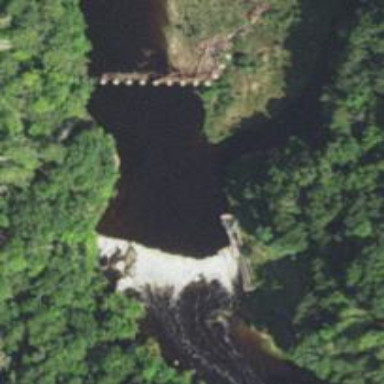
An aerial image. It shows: Dam along waterway.